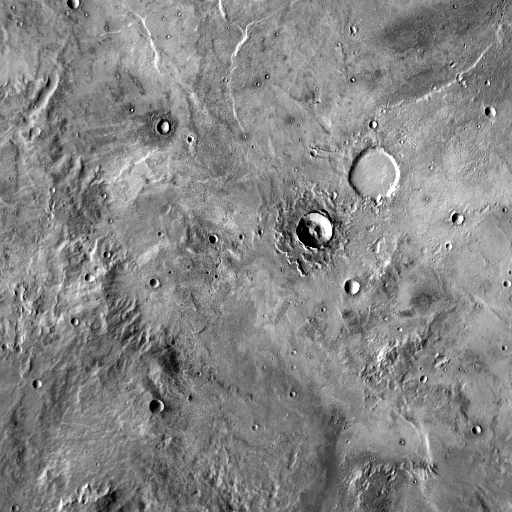
Crater classes present: Background, Other, Layered, Buried, Secondary